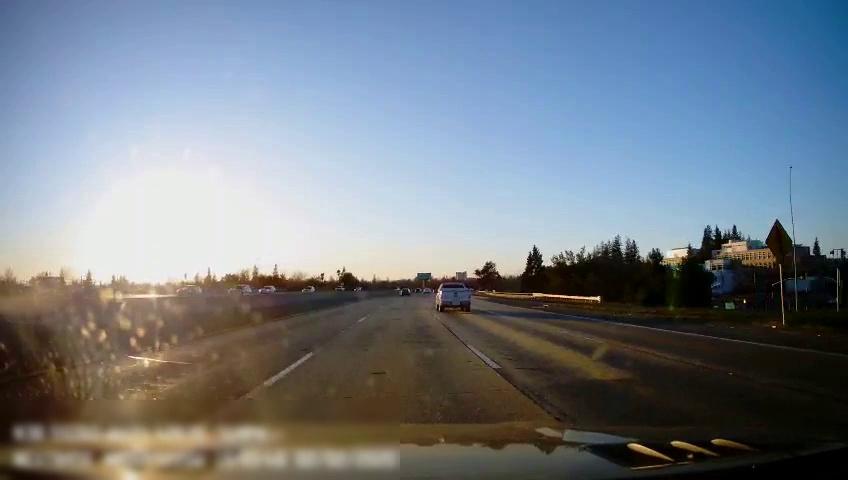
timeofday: Day
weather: Sunny
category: Drivable Space
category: Vehicles | Truck
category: Vehicles | Car
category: Vehicles | Car
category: Vehicles | Car
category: Vehicles | Car
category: Vehicles | Car
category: Vehicles | SUV
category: Vehicles | Truck
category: Lanes | Alternate Lane
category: Lanes | Alternate Lane
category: Lanes | Current Lane
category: Lanes | Current Lane
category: Lanes | Alternate Lane
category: Traffic | Signs
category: Traffic | Signs